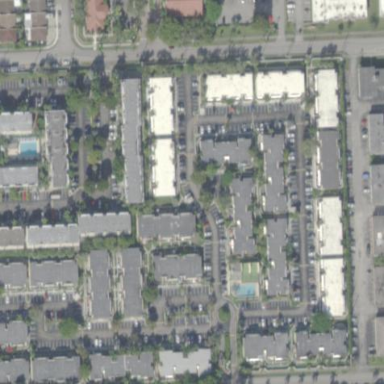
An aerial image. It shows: Residential area consisting of condominiums.